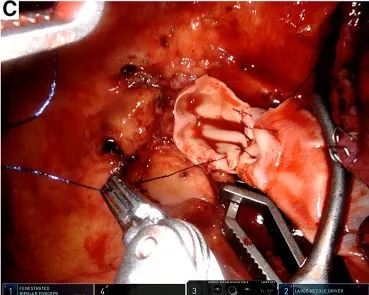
Intraoperative view. (C) Vascular reconstruction of the left main PA and the left lower PA.
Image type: medical_photograph (other_medical_photograph)